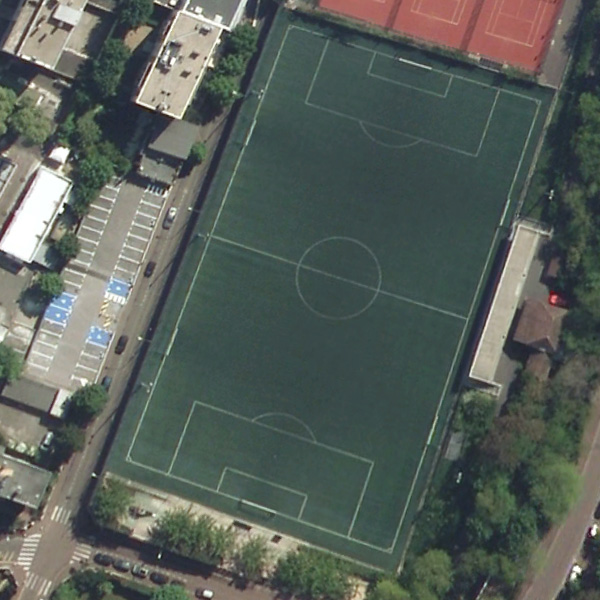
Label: Playground